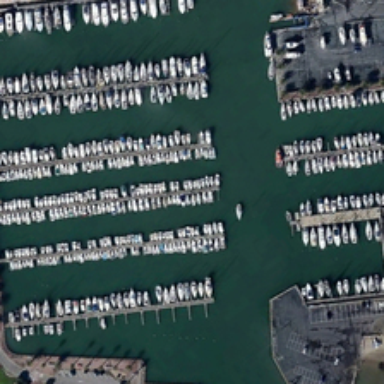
A green pond is in the hills,surrounded by rocks .